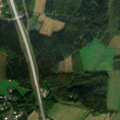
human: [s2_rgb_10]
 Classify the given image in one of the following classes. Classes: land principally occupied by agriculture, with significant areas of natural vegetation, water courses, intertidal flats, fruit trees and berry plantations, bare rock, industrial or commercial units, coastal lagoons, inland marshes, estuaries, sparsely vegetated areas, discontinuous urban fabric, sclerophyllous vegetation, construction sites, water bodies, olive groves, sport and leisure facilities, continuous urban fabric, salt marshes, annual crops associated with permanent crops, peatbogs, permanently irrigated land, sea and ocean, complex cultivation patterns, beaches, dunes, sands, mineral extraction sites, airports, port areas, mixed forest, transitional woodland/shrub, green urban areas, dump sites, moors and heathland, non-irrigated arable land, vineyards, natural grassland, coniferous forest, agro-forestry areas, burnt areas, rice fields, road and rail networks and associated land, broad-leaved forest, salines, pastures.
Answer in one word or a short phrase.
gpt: discontinuous urban fabric, non-irrigated arable land, broad-leaved forest, mixed forest